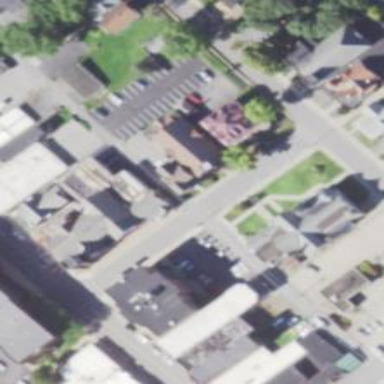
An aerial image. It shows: Building that serves as place of worship.